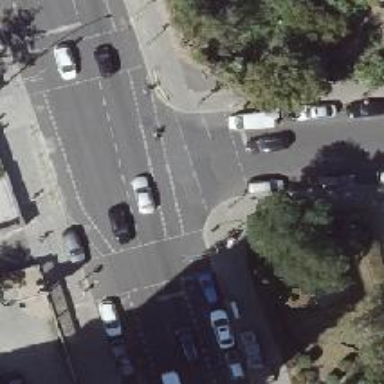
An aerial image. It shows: Road with traffic signals controlling the flow of traffic.